Field crop: maize
Growth stage: 2
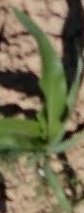
Species: maize